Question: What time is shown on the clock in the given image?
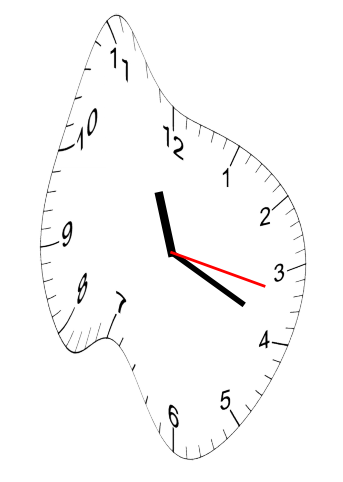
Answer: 11:19:17